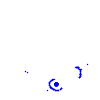
Particle: pion